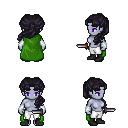
a pixel art fantasy rpg character, female body template, dark elf, purple skin, green cape, white pants, raven princess hairstyle, white cloth bracers, black shoes, dagger, four views (front, back, left, right), 2x2 character sprite sheet, small pixel art, hard edges, no anti-aliasing